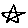
Label: star